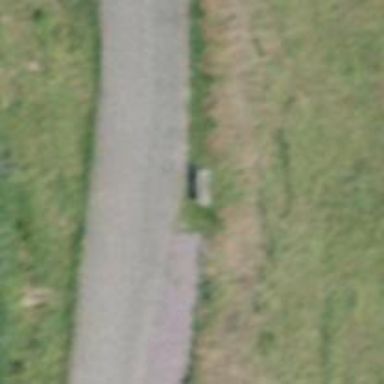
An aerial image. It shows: Bench for seating.